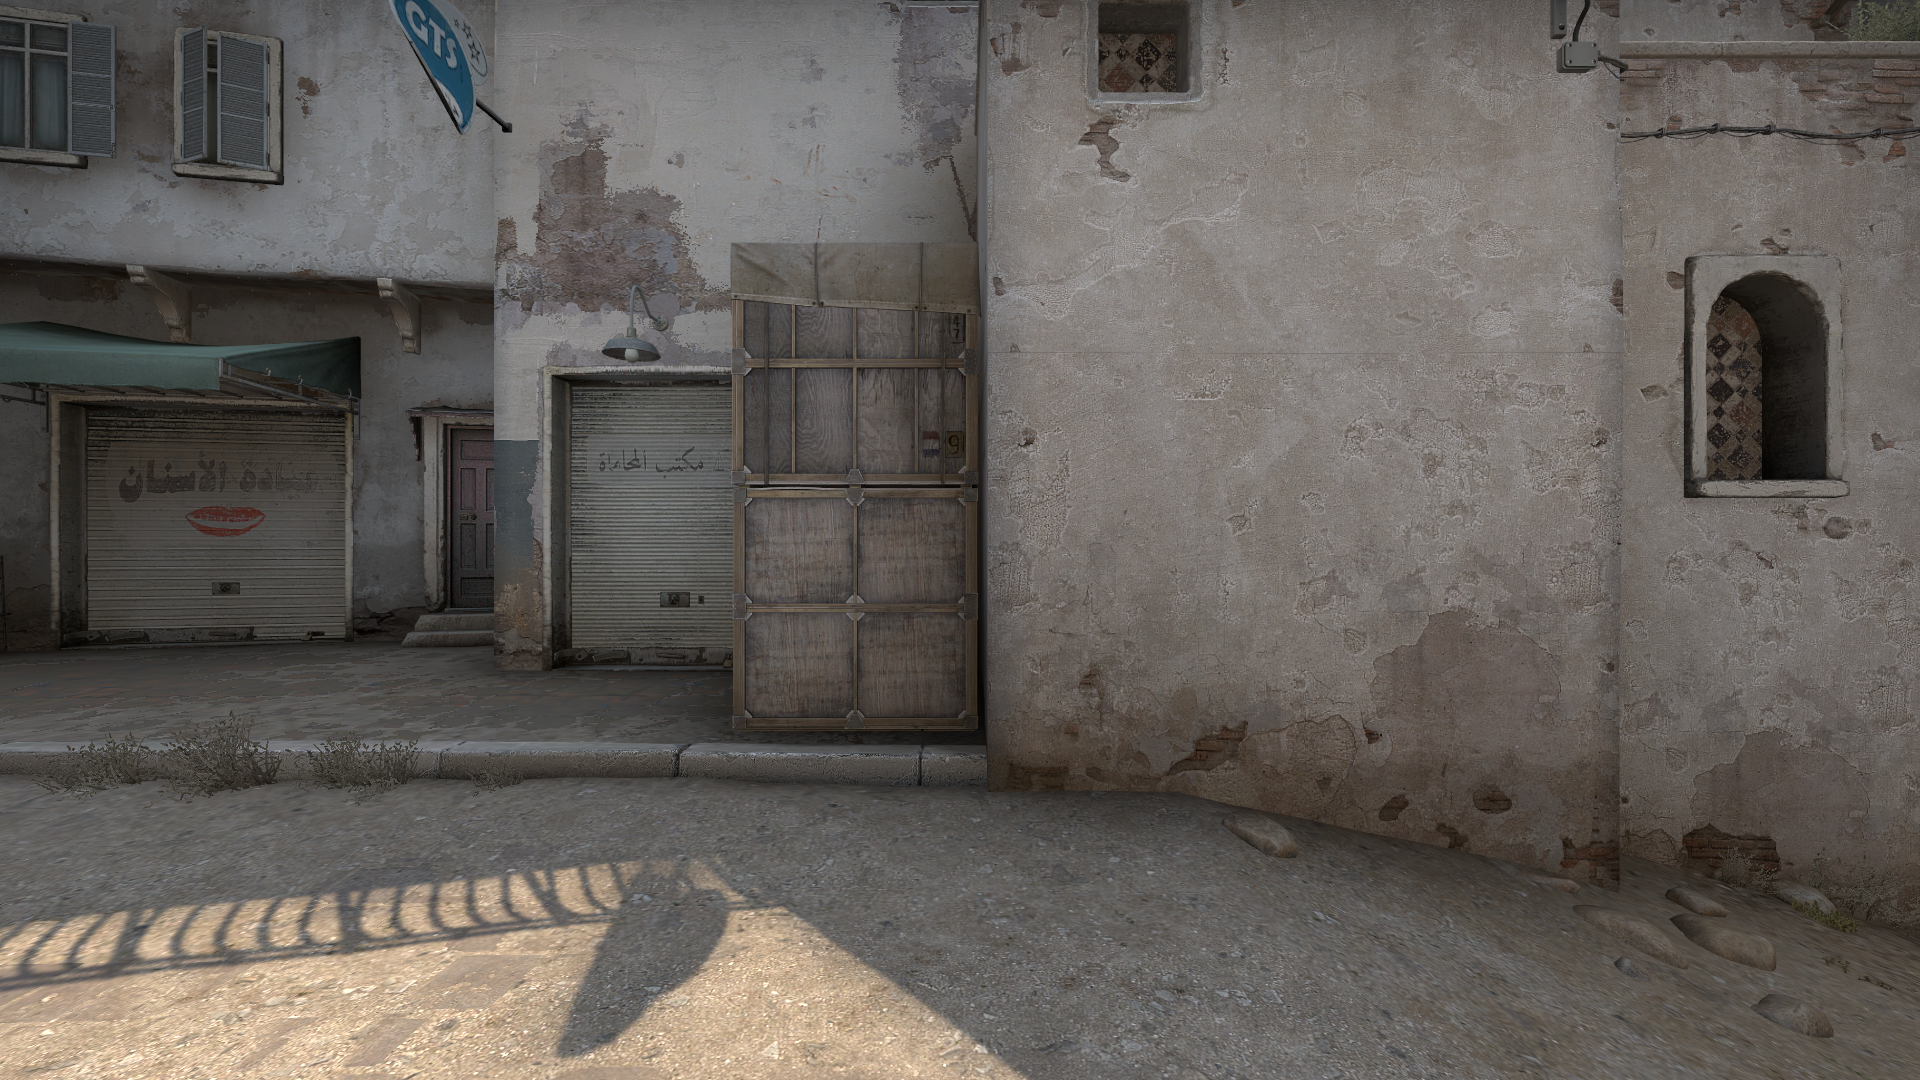
Map: de_dust2